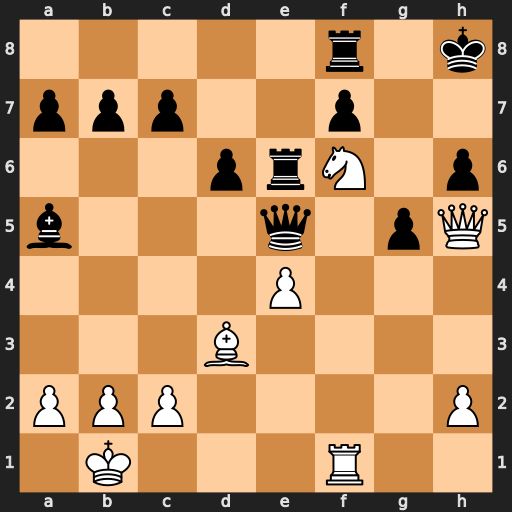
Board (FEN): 5r1k/ppp2p2/3prN1p/b3q1pQ/4P3/3B4/PPP4P/1K3R2
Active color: w
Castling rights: -
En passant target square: -
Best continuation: Qxh6#